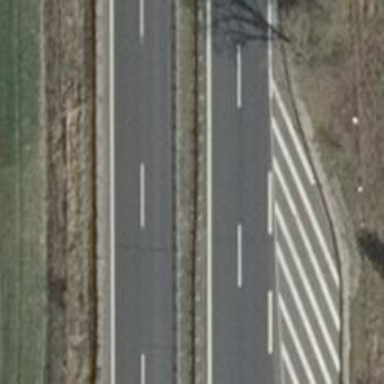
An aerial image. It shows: Asphalt motorway.